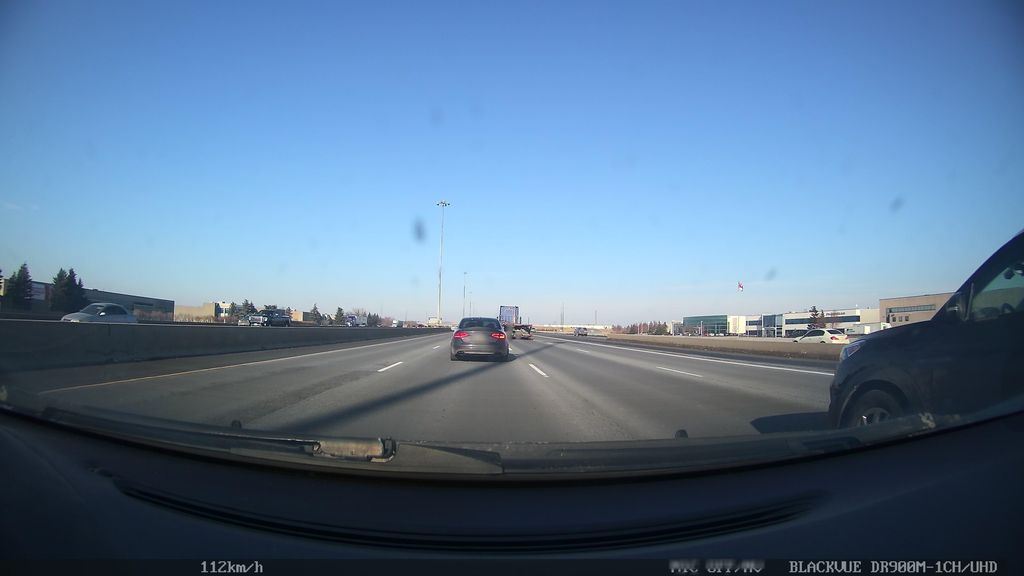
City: toronto